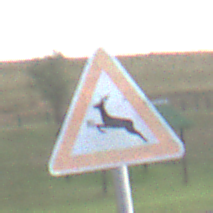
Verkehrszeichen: WildwechselRechts
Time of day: SunriseSunset
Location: Outdoor (RoadRail)
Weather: PartlyCloudy
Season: NotSpecified
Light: Natural